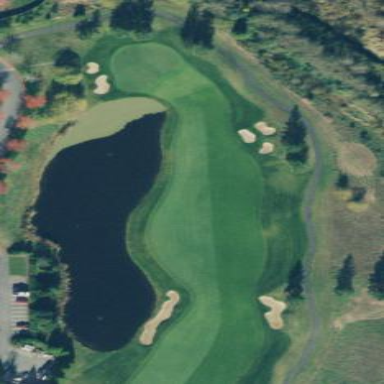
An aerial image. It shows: Golf fairway surrounded by grass.